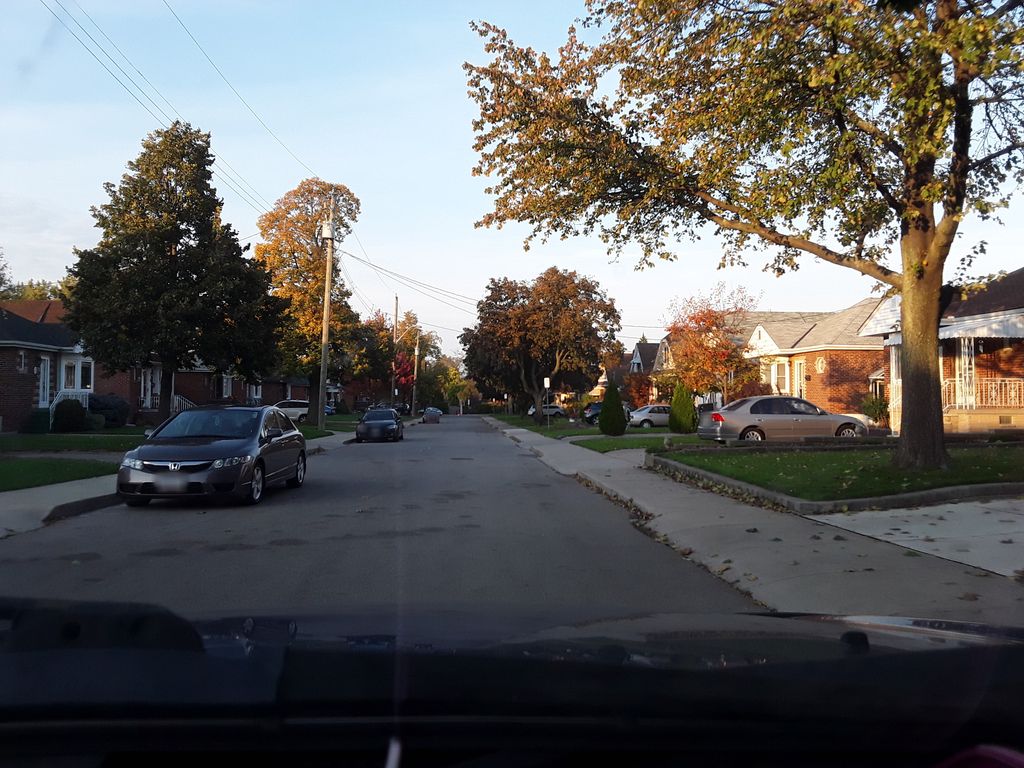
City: hamilton